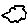
Label: cloud